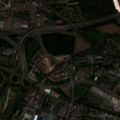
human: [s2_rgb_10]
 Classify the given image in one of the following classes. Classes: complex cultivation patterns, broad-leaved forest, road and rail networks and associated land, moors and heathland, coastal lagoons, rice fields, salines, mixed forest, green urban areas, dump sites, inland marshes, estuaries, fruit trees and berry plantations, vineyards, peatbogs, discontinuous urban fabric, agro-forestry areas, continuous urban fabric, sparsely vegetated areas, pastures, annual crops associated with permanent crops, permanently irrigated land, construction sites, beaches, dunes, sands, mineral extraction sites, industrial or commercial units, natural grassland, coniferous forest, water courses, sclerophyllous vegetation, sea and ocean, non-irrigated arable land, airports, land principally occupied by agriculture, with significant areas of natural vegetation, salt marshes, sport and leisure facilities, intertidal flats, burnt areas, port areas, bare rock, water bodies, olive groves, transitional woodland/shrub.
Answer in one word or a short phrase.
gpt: discontinuous urban fabric, industrial or commercial units, sport and leisure facilities, broad-leaved forest